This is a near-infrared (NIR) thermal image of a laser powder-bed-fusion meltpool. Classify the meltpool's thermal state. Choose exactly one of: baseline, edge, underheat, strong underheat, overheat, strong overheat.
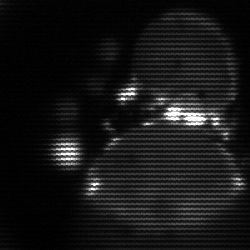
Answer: edge